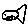
Label: fish